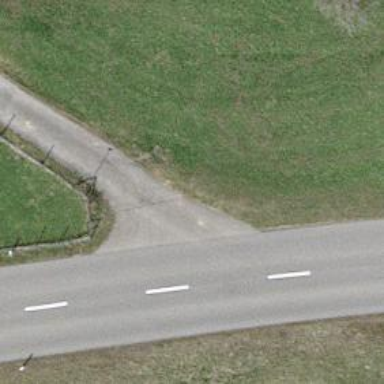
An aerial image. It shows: Asphalt track with grade1 tracktype.